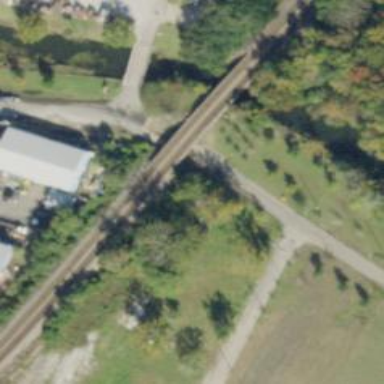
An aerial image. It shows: Railway bridge.